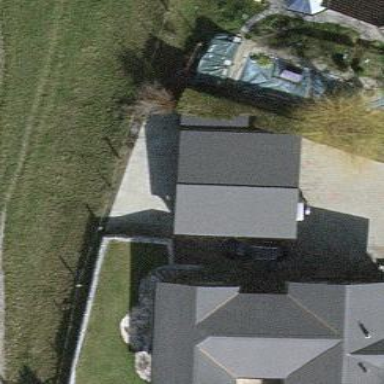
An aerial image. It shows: Garage.